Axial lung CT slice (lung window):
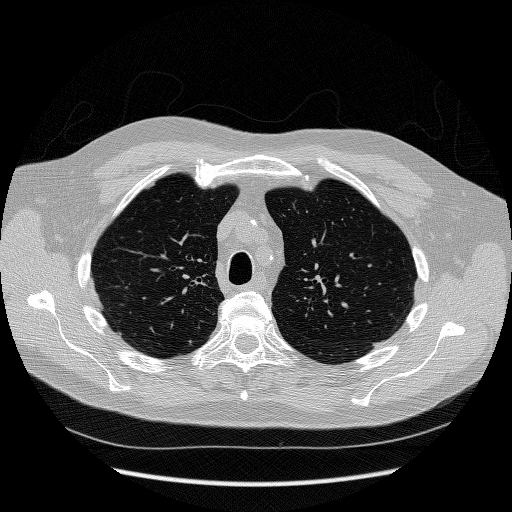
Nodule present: no